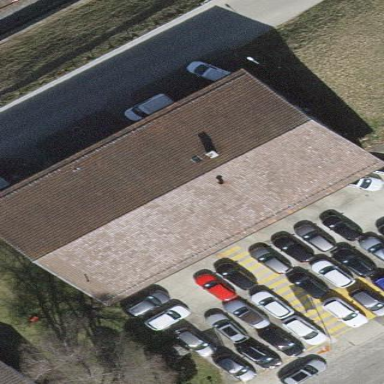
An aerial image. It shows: Commercial building with gabled roof.